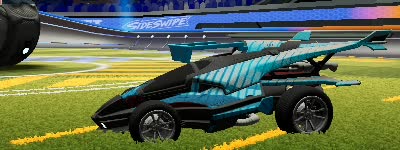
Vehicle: aftershock